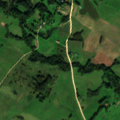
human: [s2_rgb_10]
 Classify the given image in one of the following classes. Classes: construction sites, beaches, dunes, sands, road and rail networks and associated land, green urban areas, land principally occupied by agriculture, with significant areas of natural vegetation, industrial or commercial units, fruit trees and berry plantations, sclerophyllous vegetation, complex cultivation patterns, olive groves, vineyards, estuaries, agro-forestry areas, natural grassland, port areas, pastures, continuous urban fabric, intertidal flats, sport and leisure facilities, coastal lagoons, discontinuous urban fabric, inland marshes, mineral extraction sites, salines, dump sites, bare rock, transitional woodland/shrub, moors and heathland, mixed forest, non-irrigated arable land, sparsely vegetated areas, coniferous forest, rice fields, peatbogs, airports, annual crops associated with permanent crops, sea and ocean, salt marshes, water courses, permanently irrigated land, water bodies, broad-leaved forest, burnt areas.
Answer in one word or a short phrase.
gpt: non-irrigated arable land, pastures, complex cultivation patterns, land principally occupied by agriculture, with significant areas of natural vegetation